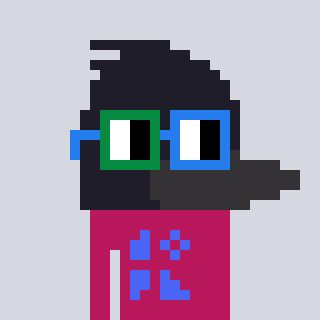
a pixel art character with square green and blue glasses, a raven-shaped head and a darkpink-colored body on a cool background